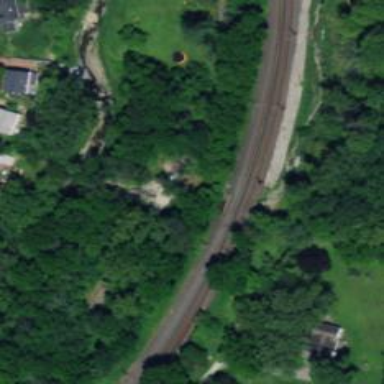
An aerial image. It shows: Light rail bridge with electrified contact line.